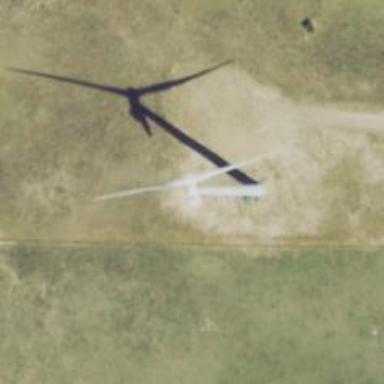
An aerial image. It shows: Wind turbine generator that utilizes wind as its source for generating electricity. It is of the horizontal axis type.